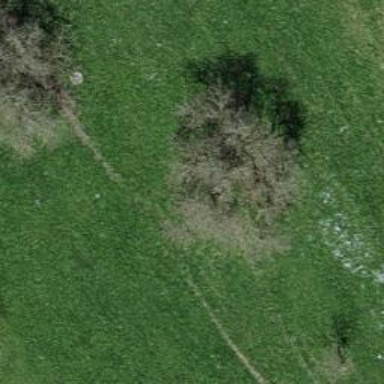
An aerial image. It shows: Agricultural area with deciduous broadleaved trees.